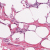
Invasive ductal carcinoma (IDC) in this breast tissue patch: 0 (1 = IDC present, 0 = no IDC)